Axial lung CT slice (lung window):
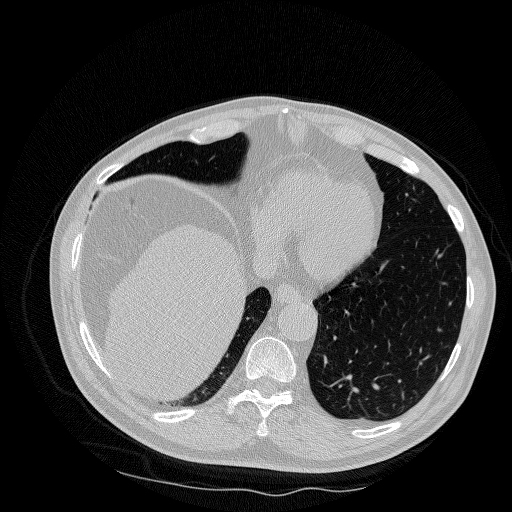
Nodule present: no